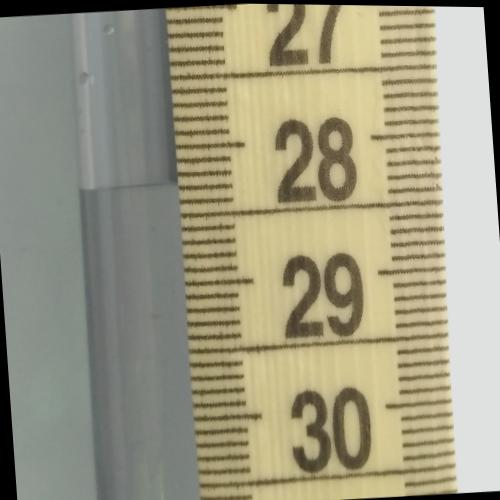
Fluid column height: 28.3 cm